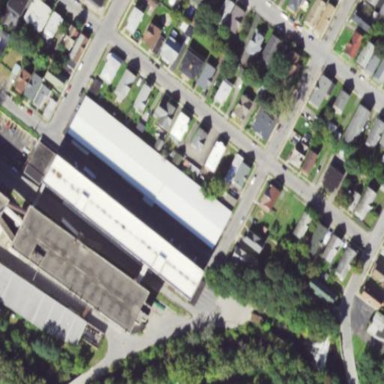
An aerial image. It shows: Industrial building.